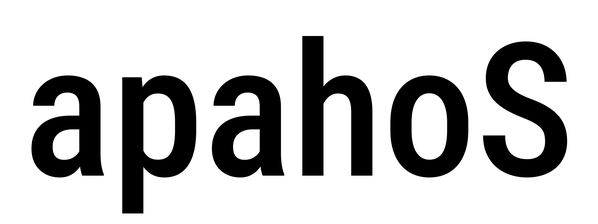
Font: Roboto_Condensed_Medium